Question: I have an issue w/ IE where I've got loads of 'Empty Text Nodes' in my 'tr'. If I run
'''
$('#myTr').children().length
'''
and
'''
$('#myTr').find('td').length
'''
I get the same value, which means that these nodes don't register with jquery. The ':empty' selector comes back with nothing.
On top of that, if I remove these nodes manually from the IE debugger my format changes, so there's something material going on in there.
Here's what I see in the IE debugger (IE 8, btw):

Any ideas? This is driving us nuts..
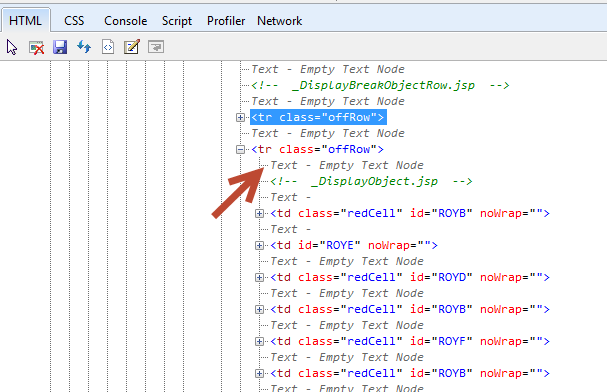
Answer: Found the answer here:
<URL>
There is a bug in IE9 that was causing my issue:
<URL>